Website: bh-photo
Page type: receipt
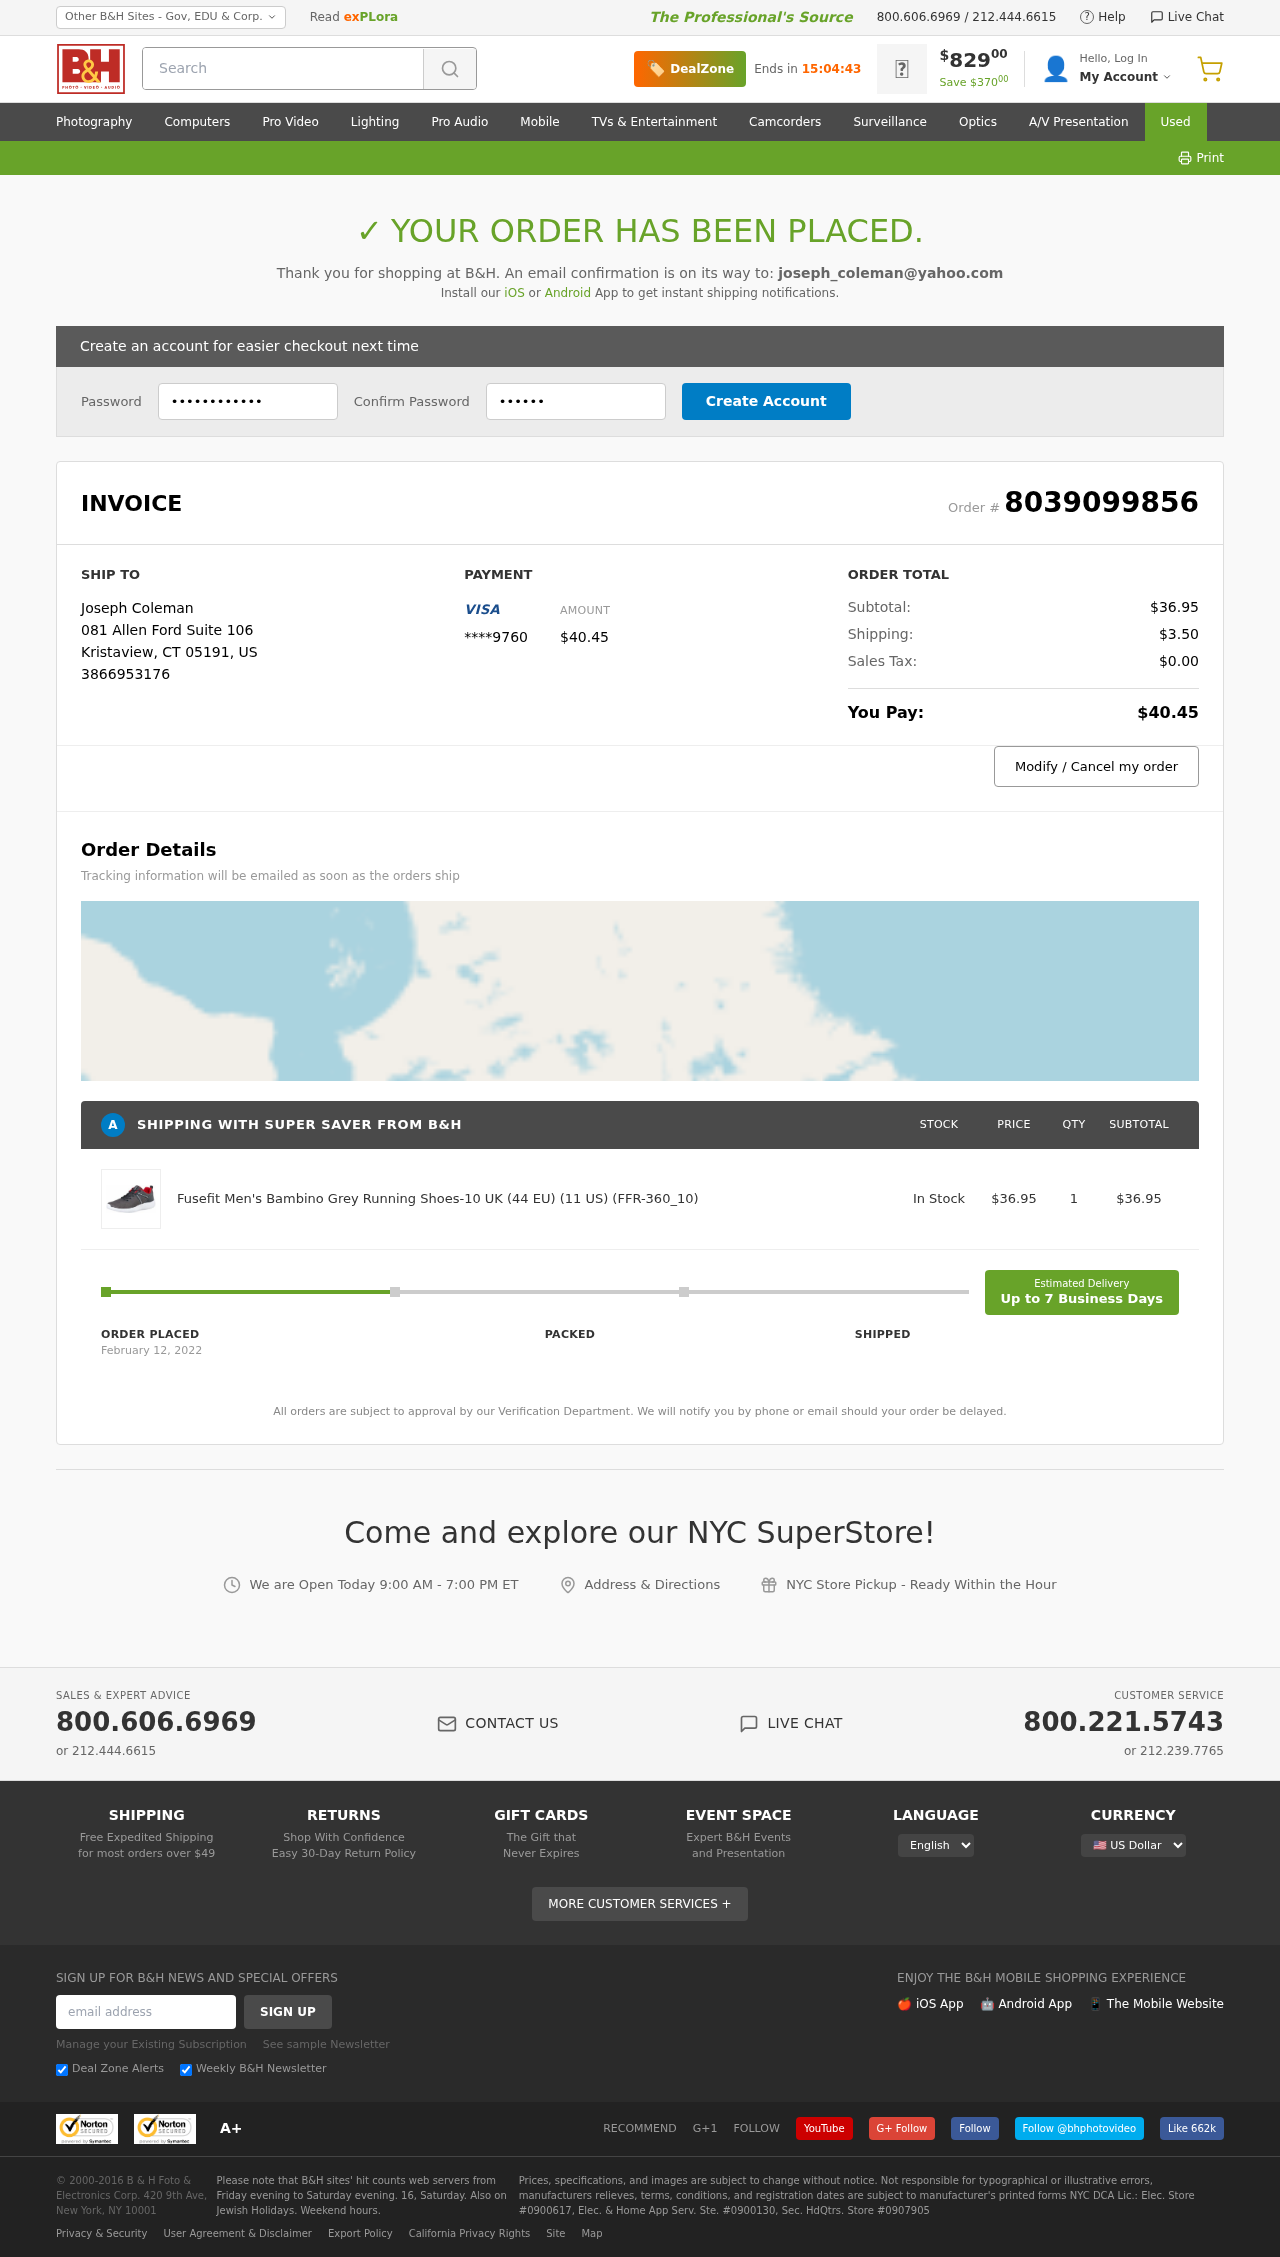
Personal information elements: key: PII_CARD_LAST4
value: ****9760
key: PII_CITY
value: Kristaview
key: PII_COUNTRY_CODE
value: US
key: PII_EMAIL
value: joseph_coleman@yahoo.com
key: PII_FULLNAME
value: Joseph Coleman
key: PII_PHONE
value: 3866953176
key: PII_POSTCODE
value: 05191
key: PII_STATE_ABBR
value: CT
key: PII_STREET
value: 081 Allen Ford Suite 106
Product elements: key: PRODUCT1_NAME
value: Fusefit Men's Bambino Grey Running Shoes-10 UK (44 EU) (11 US) (FFR-360_10)
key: PRODUCT1_PRICE
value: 36.95
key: PRODUCT1_QUANTITY
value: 1
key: PRODUCT1_SUBTOTAL
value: $36.95
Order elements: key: ORDER_ID
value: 8039099856
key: ORDER_TOTAL
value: $40.45
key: ORDER_SUBTOTAL
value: $36.95
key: ORDER_SHIPPING_COST
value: $3.50
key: ORDER_TAX
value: $0.00
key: ORDER_DATE
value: February 12, 2022
Search elements: key: HEADER_SEARCH
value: Search